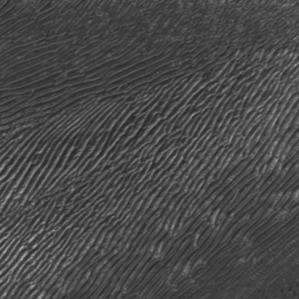
Label: frost